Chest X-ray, AP view. Patient: 34 years old, sex M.
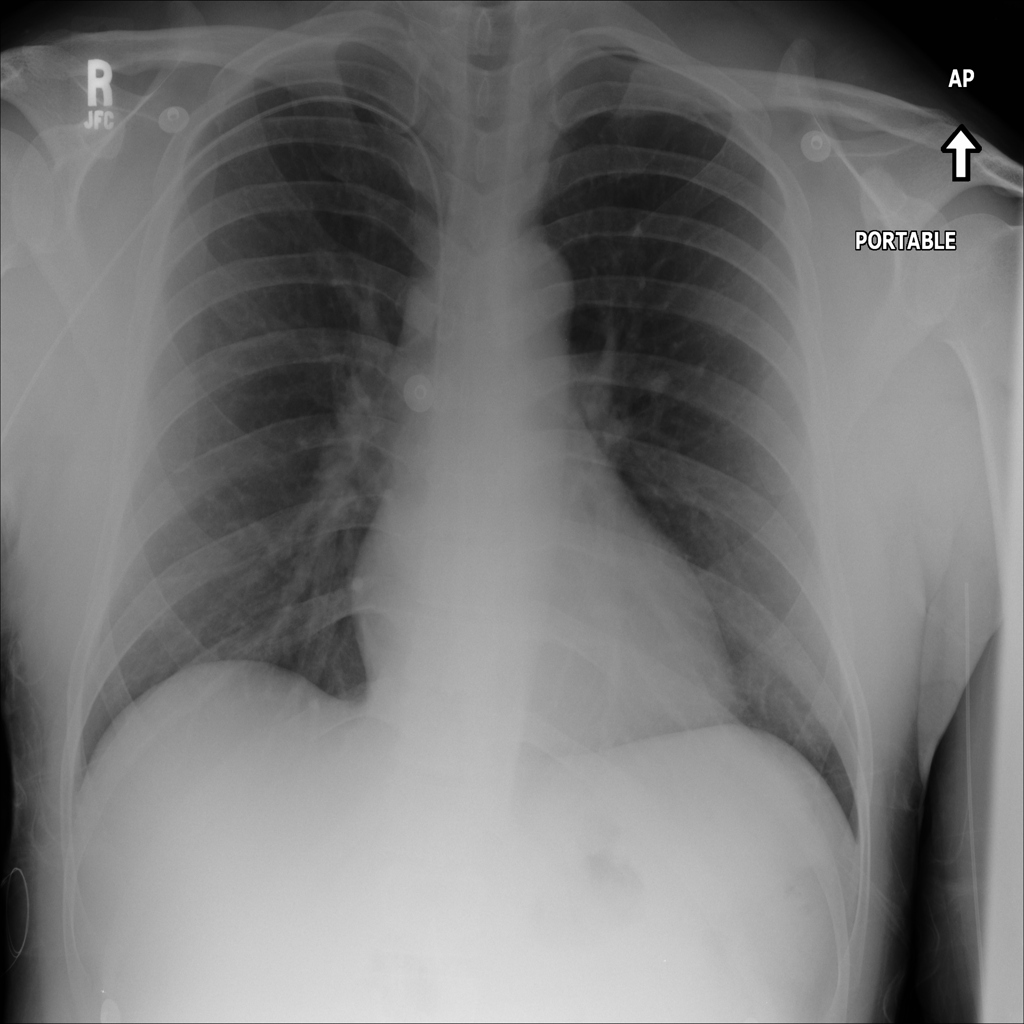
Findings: No Finding